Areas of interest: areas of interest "Business office"
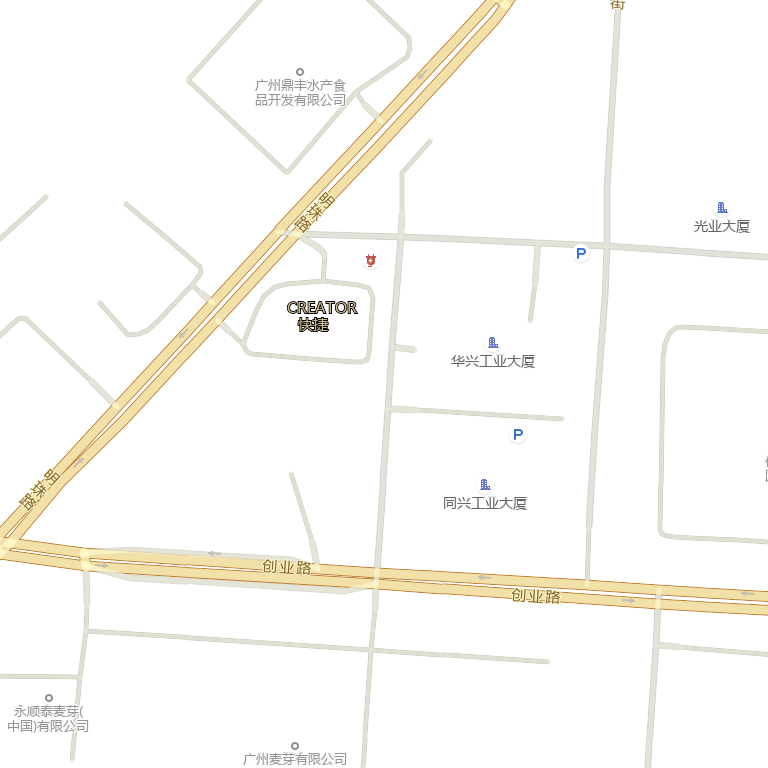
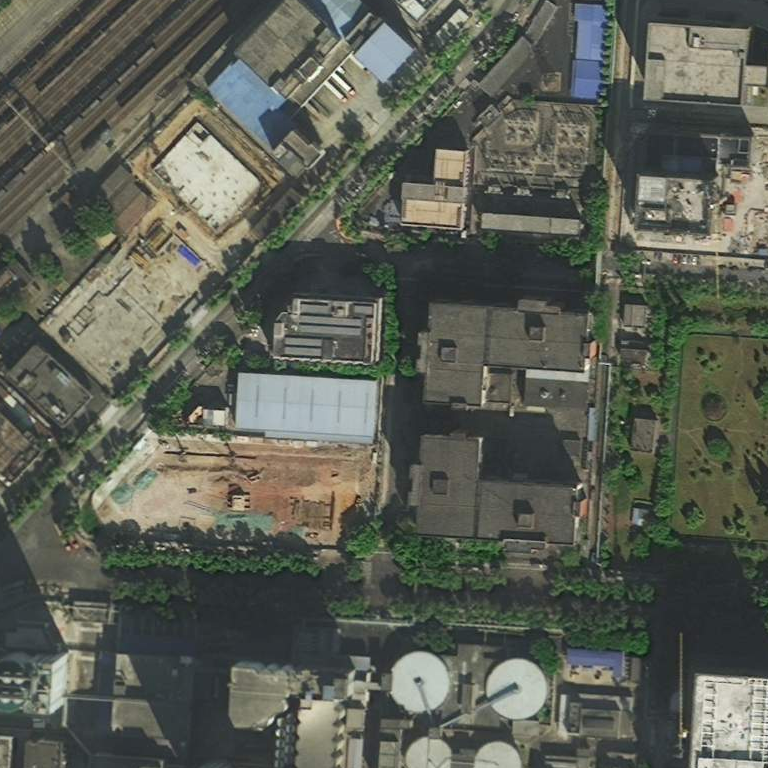